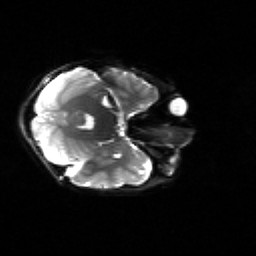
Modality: sbref
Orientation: axial
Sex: female
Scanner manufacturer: siemens
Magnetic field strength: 3 T
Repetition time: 5 s
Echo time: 0.071 s